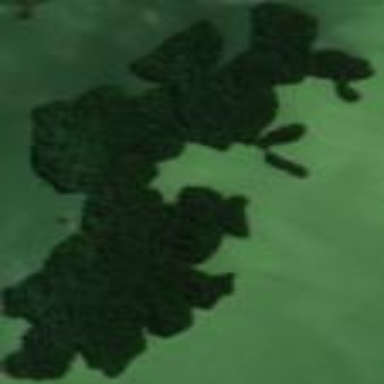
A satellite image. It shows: Islet covered in broadleaved woodland.